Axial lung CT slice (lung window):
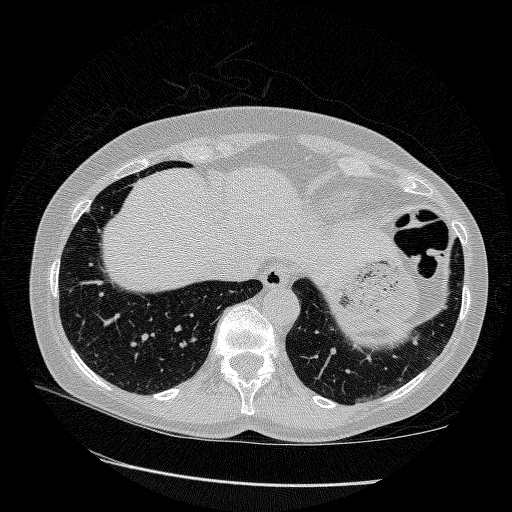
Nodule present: no